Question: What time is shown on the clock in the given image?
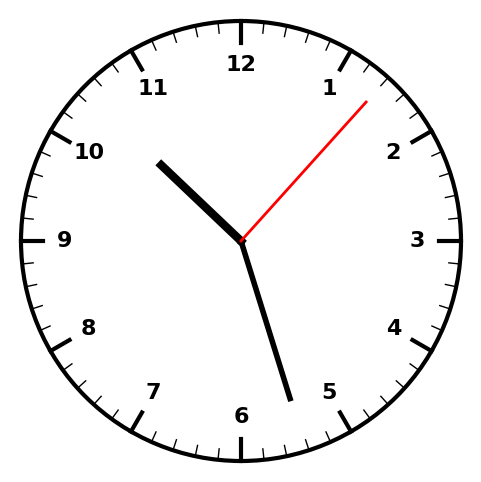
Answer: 10:27:07